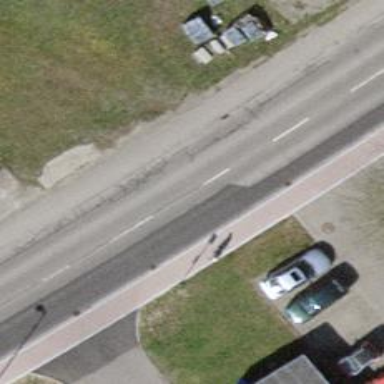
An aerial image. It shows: Public transport stop position.